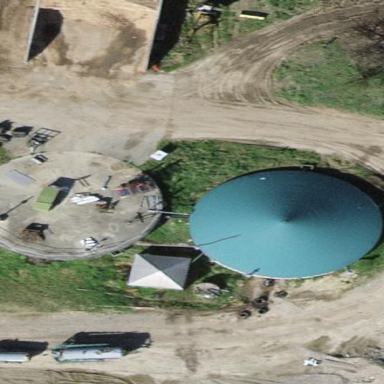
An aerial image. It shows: Building with storage tank.